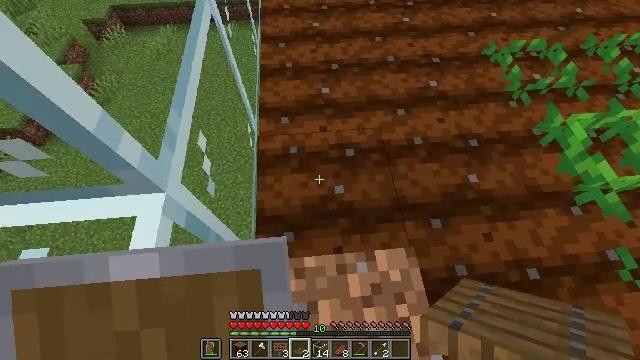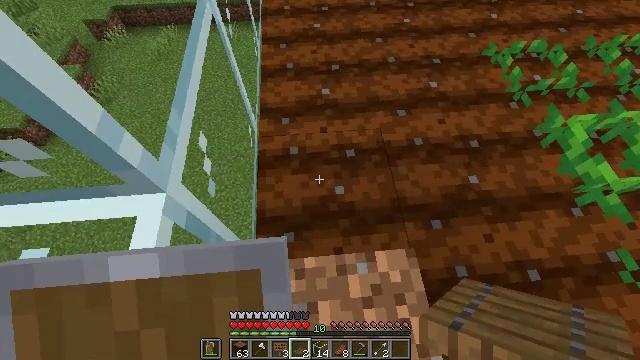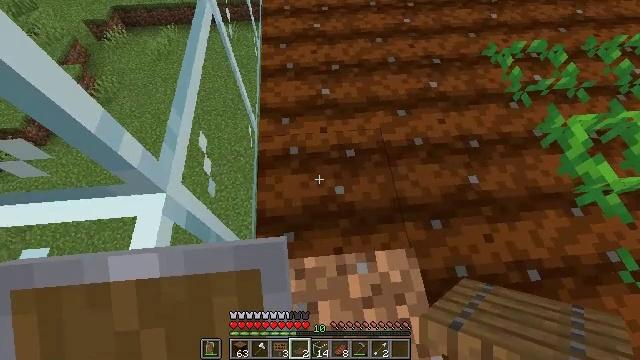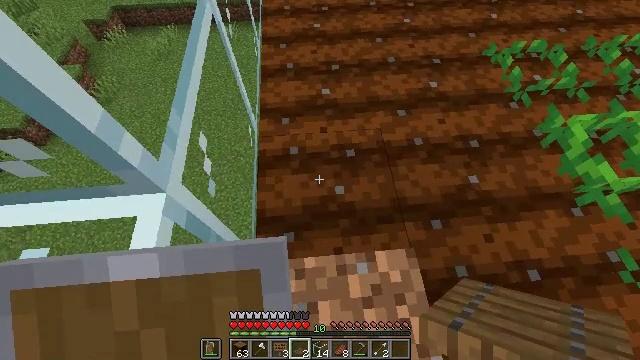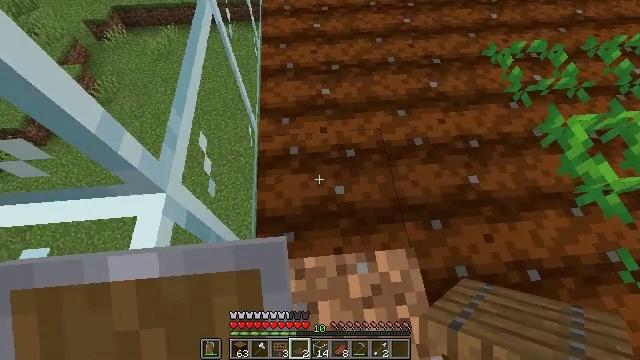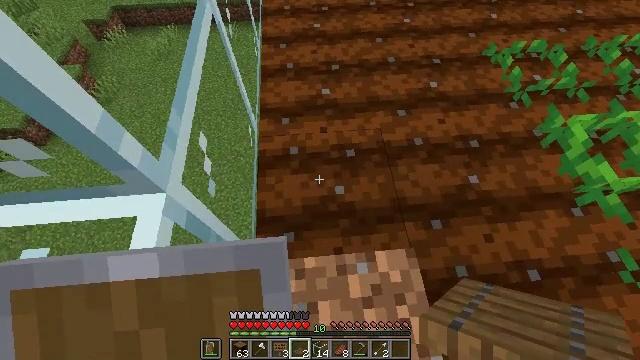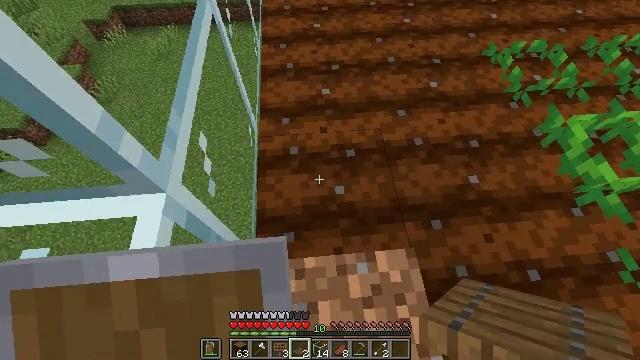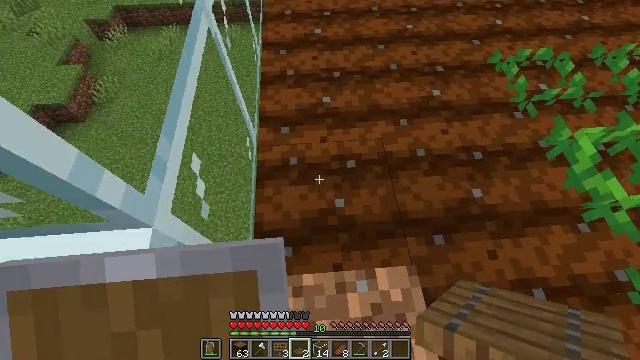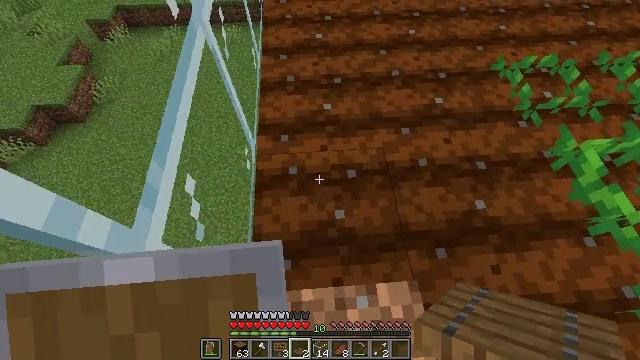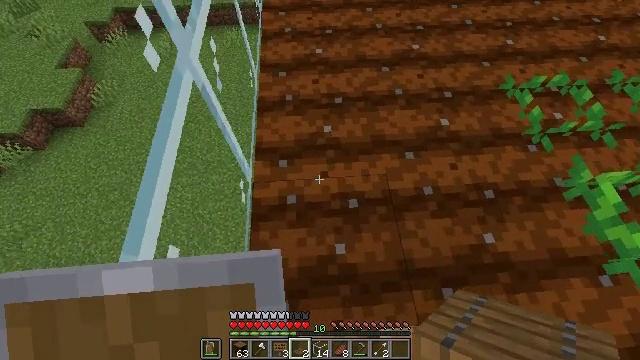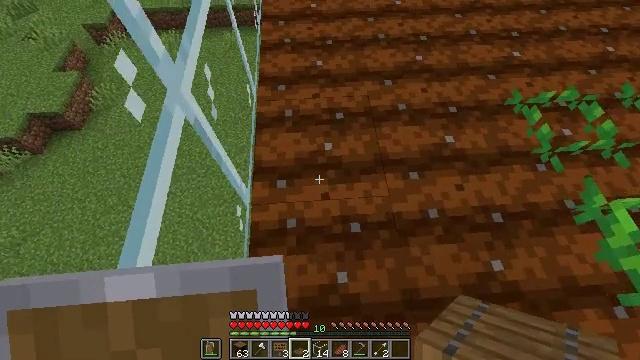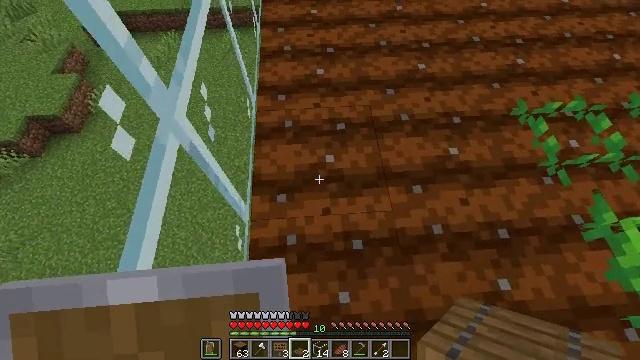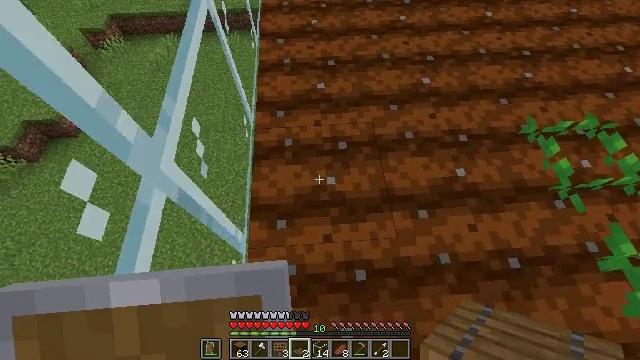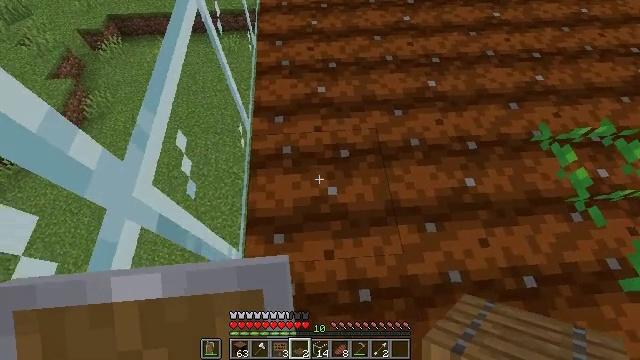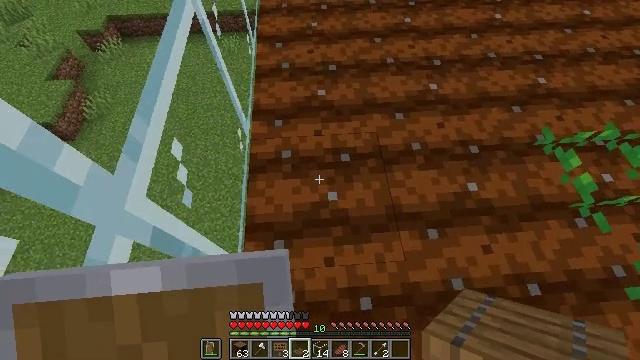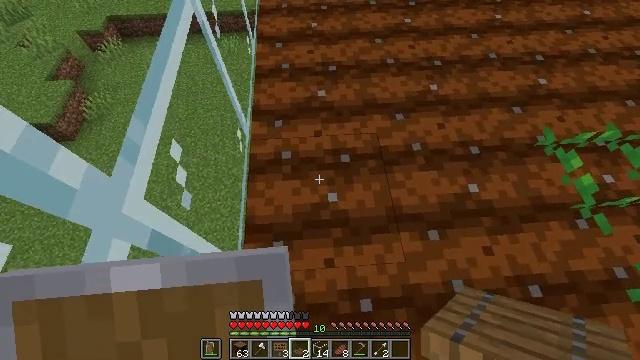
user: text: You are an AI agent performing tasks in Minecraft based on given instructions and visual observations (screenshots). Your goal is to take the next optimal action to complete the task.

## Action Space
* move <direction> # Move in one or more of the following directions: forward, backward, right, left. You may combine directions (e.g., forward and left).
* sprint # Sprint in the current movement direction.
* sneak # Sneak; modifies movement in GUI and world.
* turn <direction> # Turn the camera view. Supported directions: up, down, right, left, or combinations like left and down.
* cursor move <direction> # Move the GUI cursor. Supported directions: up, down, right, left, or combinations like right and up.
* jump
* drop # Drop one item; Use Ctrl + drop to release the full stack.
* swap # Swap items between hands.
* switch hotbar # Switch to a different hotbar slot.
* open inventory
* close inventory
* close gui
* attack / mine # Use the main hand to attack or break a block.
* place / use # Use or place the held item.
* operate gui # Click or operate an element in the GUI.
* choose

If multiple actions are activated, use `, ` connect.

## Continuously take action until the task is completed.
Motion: motion action
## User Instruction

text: Reclaim the spruce door from a structure.
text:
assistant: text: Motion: no_op
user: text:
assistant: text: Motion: no_op
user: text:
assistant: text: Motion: no_op
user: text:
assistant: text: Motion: no_op
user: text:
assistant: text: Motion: no_op
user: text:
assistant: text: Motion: no_op
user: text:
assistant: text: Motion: move forward
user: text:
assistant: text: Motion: move forward
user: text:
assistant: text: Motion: move forward
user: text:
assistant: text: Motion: move forward
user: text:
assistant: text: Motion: move forward
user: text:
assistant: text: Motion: no_op
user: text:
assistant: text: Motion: no_op
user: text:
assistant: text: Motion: no_op
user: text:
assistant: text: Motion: no_op
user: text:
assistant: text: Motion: no_op
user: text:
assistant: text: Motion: no_op
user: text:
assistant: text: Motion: no_op
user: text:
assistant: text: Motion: no_op
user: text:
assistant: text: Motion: no_op
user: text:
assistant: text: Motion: no_op
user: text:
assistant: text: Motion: turn down
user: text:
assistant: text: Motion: turn down, jump
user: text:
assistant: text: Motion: jump
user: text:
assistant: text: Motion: jump
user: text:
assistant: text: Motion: jump
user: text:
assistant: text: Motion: jump
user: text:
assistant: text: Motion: no_op
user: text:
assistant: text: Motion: no_op
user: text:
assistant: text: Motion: no_op